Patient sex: M
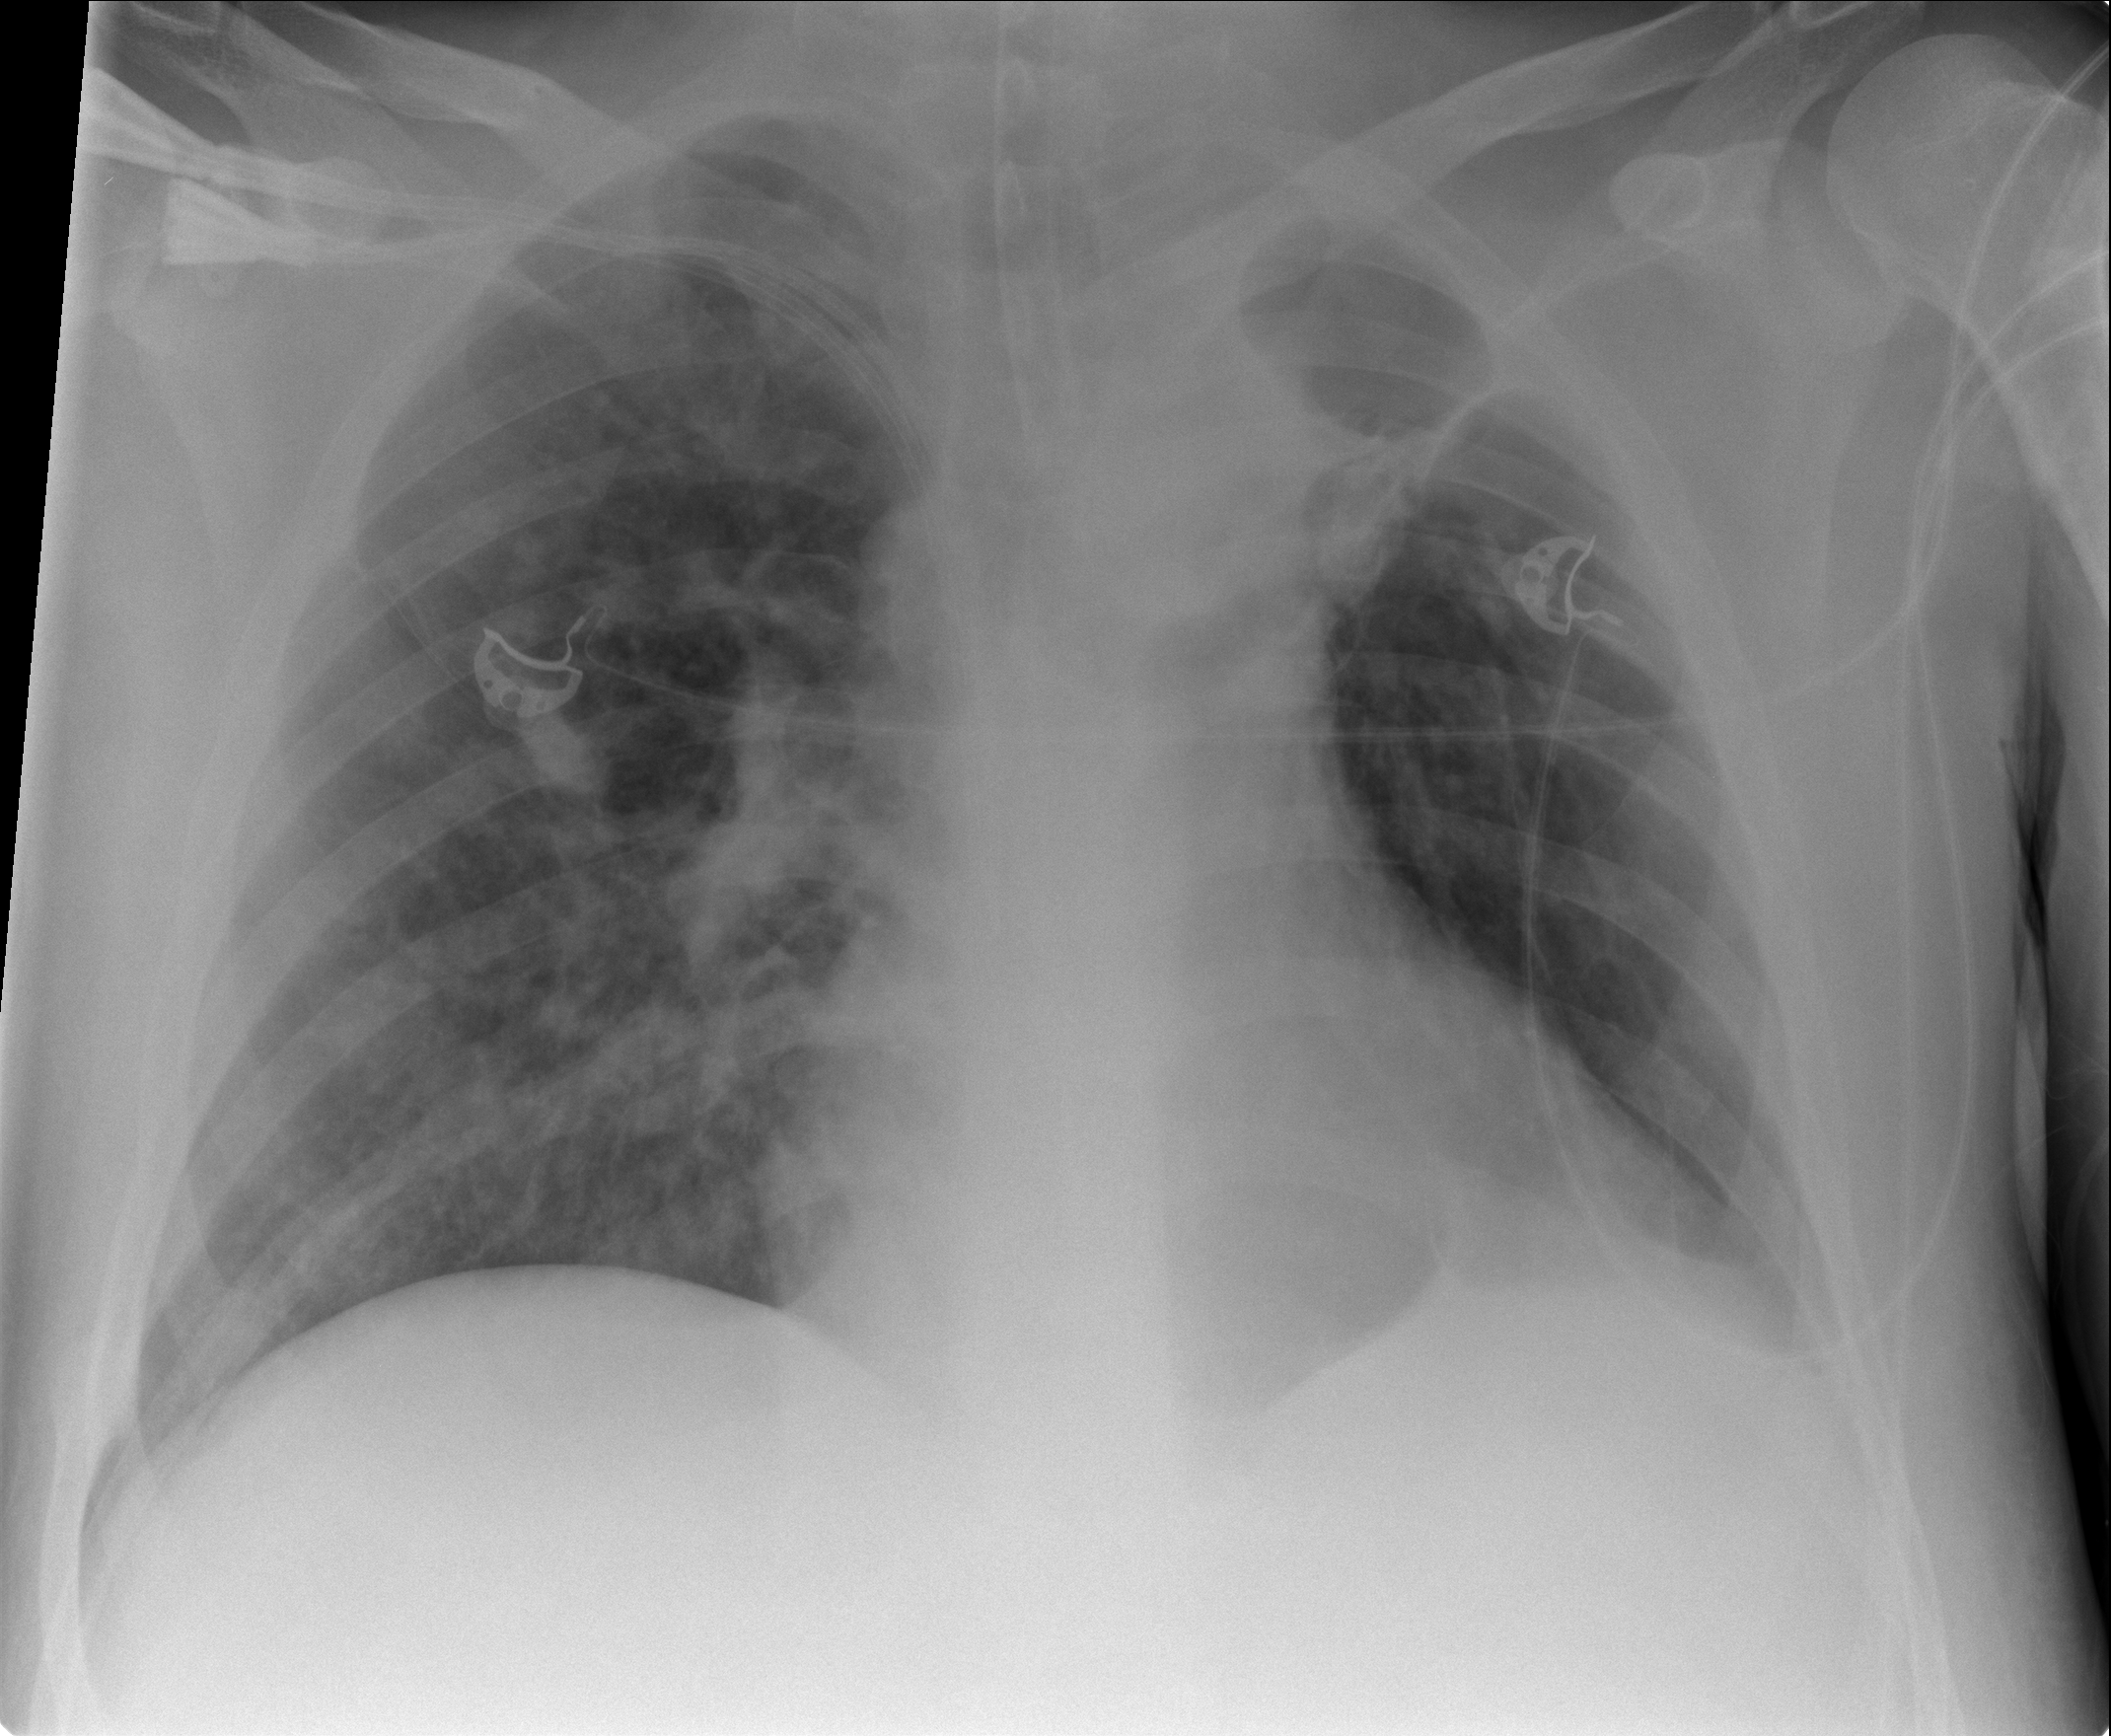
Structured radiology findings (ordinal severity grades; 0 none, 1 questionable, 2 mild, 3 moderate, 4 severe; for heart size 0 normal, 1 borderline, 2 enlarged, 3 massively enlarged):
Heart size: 1
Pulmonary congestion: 0
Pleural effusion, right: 0
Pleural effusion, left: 0
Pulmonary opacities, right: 3
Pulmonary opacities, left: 0
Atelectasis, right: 2
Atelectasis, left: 3